Question: I am trying to implement a Stack program which comprises of multiple smaller stack. Like for example:-
|..|
|..|
|..| |..| |..| |..|
|..| = |..| + |..| + |..|
|..|
|..|
In words suppose I wish to implement a stack of size 1000. I 'll use 10 stacks of size 100 each.
Like I have a fixed size of a stack and in case a stack of larger size is required another smaller stack is created.
I have written the following code-
'''
#include<iostream>
#define MAX 2
using namespace std;
class Node{
int data;
Node *next;
Node(int d){
data = d;
next = NULL;
}
};
Node *n = NULL;
class multiStack{
public:
Node *head;
int size = 0;
void push(int d){
if(size < MAX){
if( head == NULL){
head = new Node(d);
}else{
Node *p = new Node(d);
p->next = head;
head = p;
}
n = head;
size++;
}else{
multiStack Sprime;
Sprime.head->next = n;
Sprime.push(d);
}
}
void print(){
Node *p;
p = n;
while (p!=null){
cout<<p->data<<" ";
p = p->next;
}
}
};
int main(){
multiStack s;
s.push(2);
s.push(1);
s.push(4);
s.print();
return 0;
}
'''
The compiler of codepad.org is giving a "Compilation Termination Error due to -Wfatal-errors"
on the following Line of Code-
'''
int size = 0 ;
'''
Thanx in advance If you could solve the error .
Below is the error details -
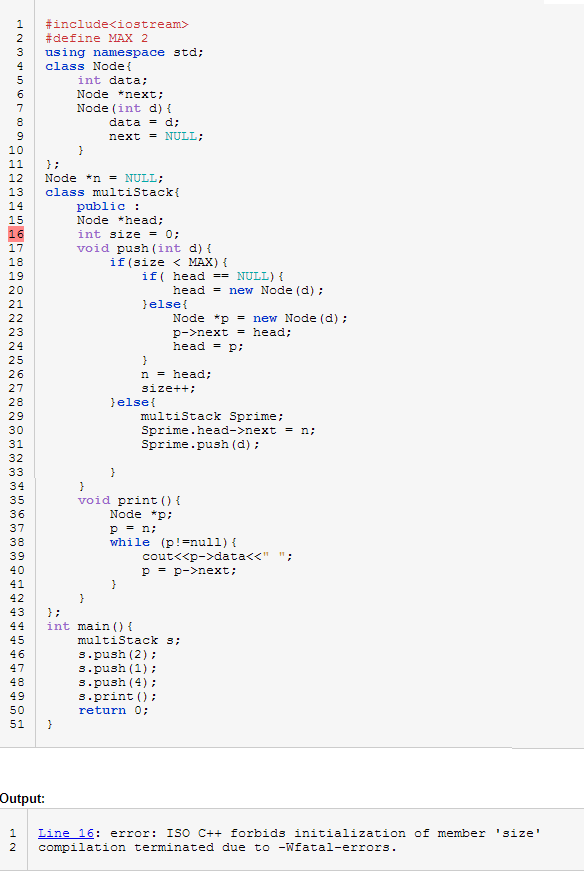
Answer: What you are doing is possible in C++11, but not earlier versions. If your compiler supports it, you can add '-Wc++11-extensions' to your compile flags.
Otherwise, do as @cHao says, and initialize the value to '0' in a constructor or a constructor initialization list.
'''
class multiStack{
public:
Node *head;
int size;
multiStack() : head(0), size(0) { }
// the rest of your class
};
'''
You also need to initialize 'head', which I've shown above.